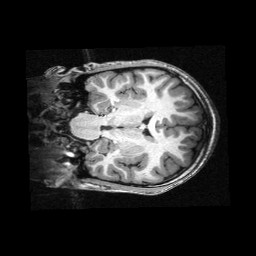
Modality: T1w
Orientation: coronal
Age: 13
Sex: female
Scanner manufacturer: siemens
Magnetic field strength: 3 T
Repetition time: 2.3 s
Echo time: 0.00336 s